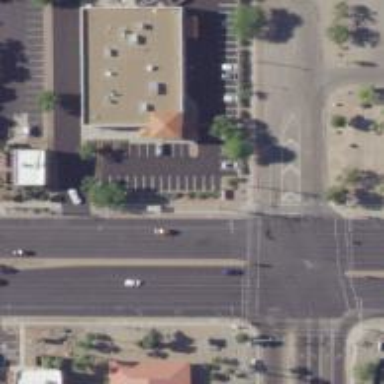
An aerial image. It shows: Unmarked road crossing.